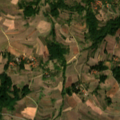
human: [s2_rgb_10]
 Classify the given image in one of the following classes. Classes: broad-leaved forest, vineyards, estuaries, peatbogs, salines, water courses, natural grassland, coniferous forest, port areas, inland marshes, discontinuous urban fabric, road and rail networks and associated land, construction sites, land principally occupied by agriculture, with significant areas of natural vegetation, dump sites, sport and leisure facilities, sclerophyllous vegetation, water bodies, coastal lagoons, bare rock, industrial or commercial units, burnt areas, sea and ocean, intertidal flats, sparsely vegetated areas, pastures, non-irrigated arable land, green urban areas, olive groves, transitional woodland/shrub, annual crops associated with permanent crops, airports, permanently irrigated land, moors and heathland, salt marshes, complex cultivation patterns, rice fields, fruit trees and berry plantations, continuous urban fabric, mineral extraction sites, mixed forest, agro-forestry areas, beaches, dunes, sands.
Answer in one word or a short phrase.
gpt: pastures, complex cultivation patterns, land principally occupied by agriculture, with significant areas of natural vegetation